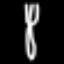
Label: fork